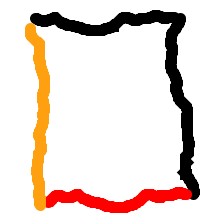
Shape: rectangle